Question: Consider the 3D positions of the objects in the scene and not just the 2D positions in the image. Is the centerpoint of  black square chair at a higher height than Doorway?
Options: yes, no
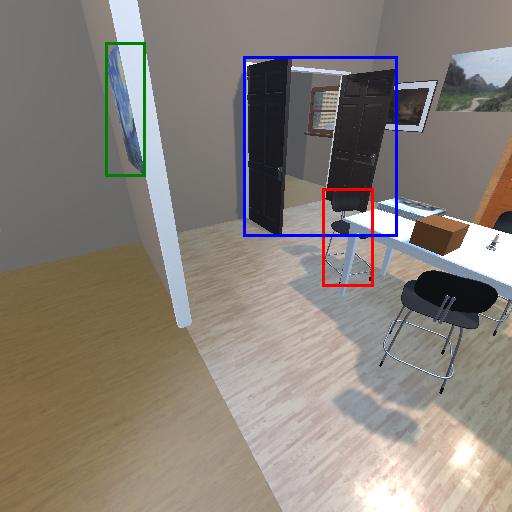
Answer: yes